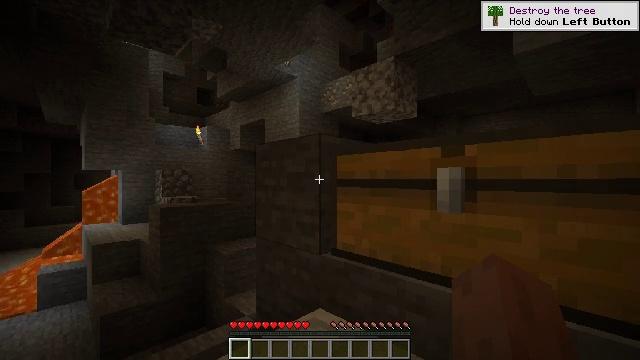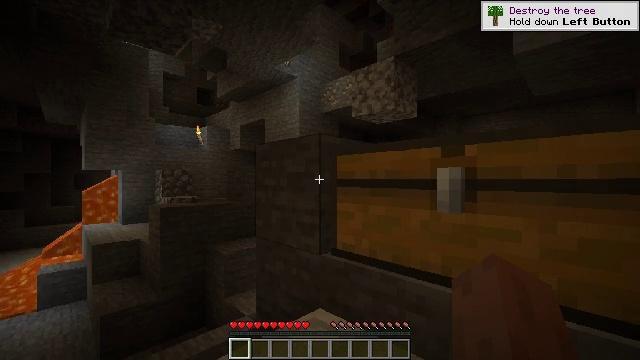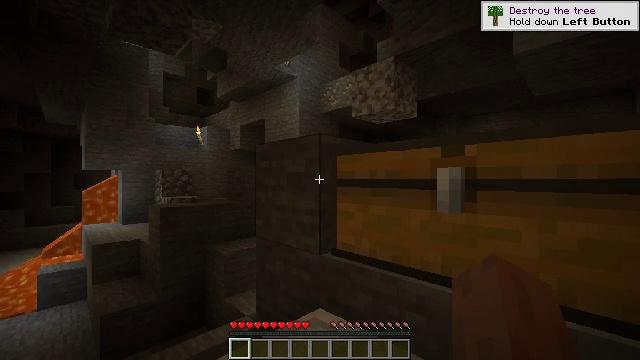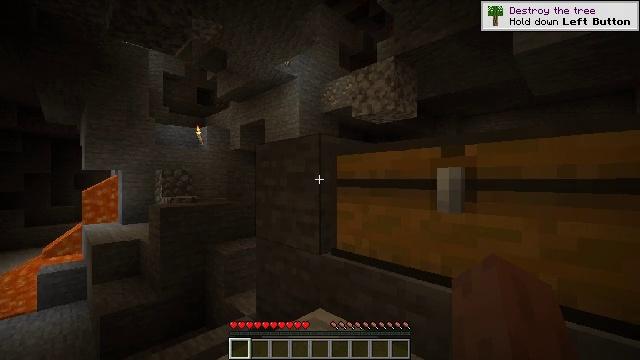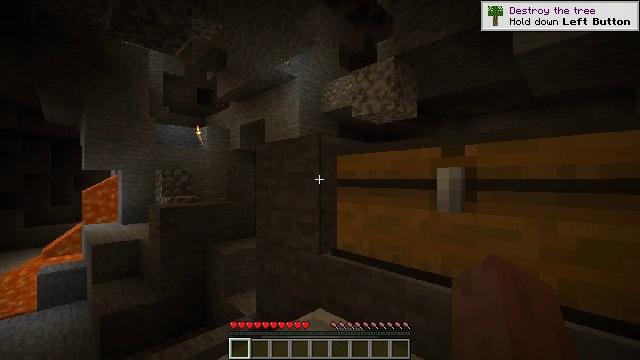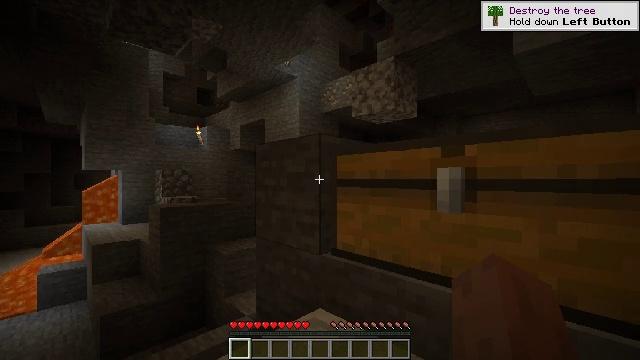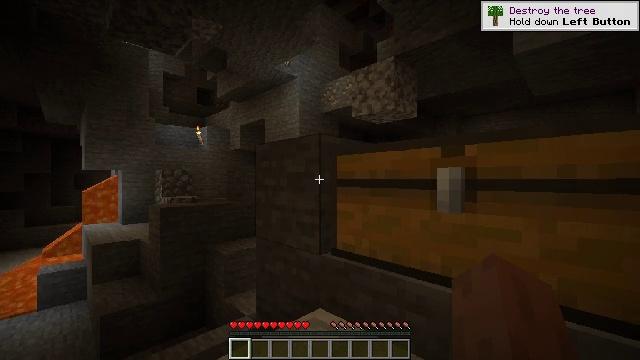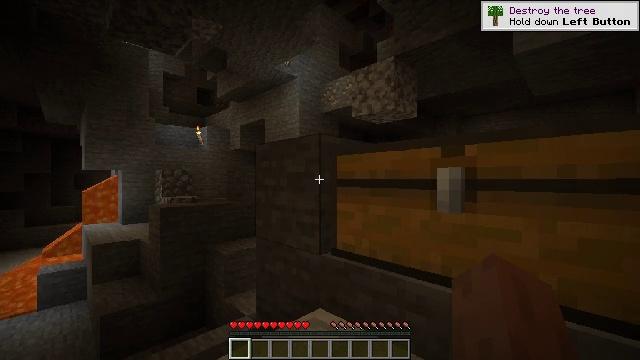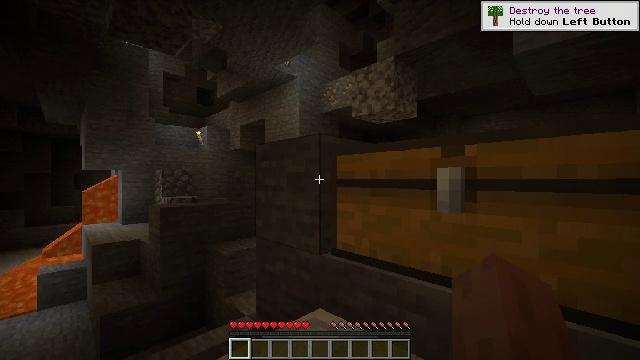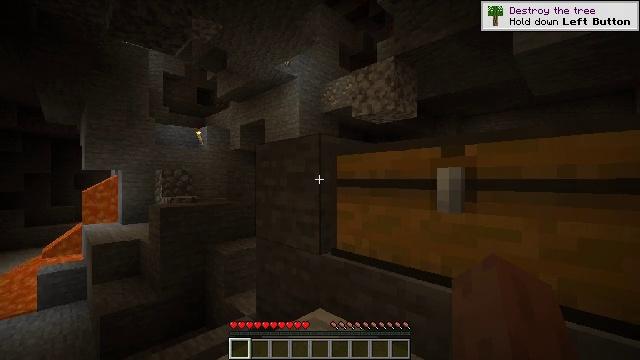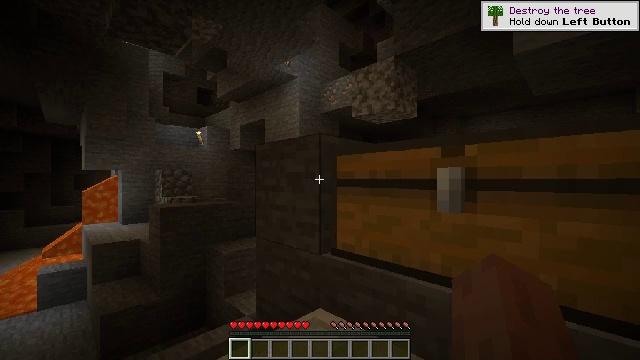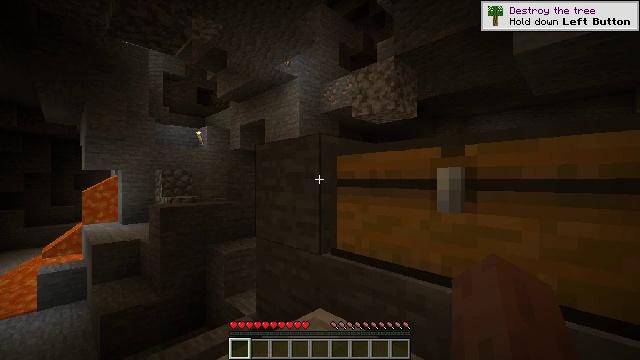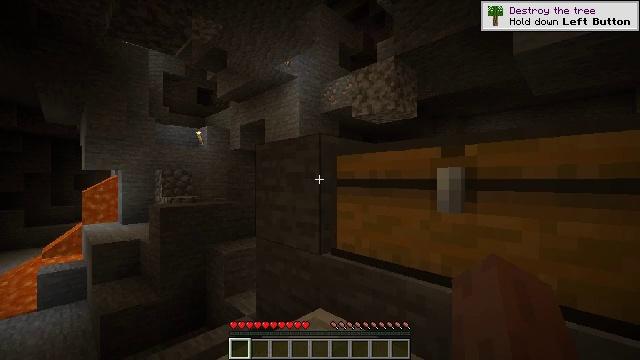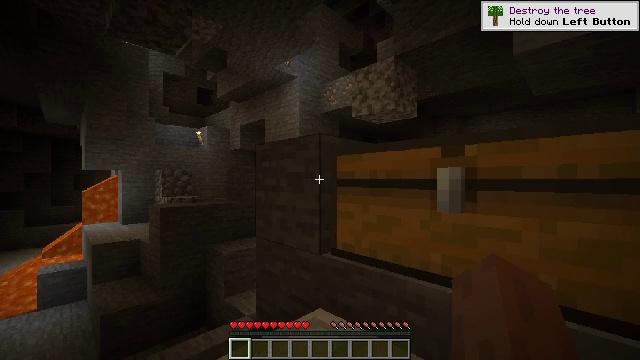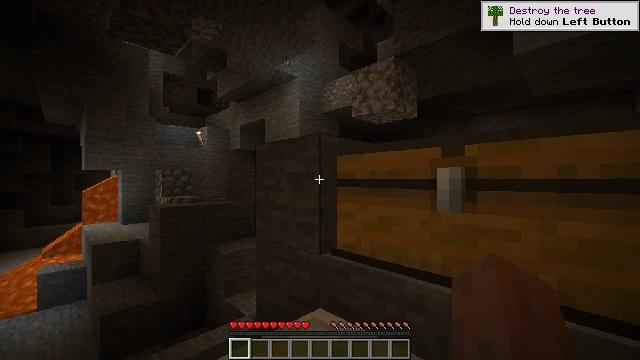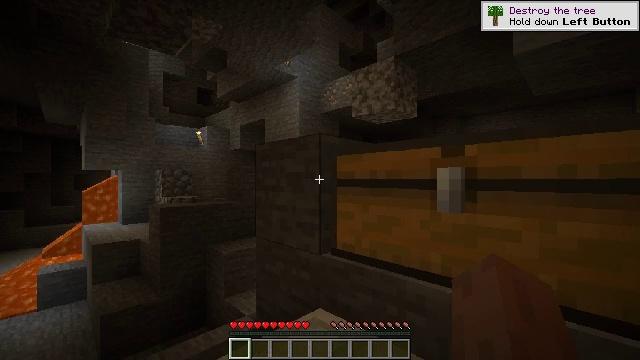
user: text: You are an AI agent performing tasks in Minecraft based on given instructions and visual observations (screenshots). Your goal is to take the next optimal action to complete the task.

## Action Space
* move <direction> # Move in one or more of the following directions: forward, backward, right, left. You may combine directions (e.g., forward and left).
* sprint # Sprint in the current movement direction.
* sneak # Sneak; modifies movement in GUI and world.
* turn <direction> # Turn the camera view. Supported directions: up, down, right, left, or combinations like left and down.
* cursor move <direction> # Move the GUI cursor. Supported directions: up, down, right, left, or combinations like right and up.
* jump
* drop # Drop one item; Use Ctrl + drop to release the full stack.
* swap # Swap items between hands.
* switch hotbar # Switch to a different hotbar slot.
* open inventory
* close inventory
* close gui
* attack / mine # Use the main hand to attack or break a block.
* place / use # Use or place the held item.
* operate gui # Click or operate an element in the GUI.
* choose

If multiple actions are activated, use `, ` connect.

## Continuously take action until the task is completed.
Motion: motion action
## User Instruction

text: Open a crafting table and make iron leggings.
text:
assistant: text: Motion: no_op
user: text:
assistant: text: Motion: no_op
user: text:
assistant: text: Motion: no_op
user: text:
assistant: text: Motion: no_op
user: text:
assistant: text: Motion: no_op
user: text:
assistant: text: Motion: no_op
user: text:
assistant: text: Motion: no_op
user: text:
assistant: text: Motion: no_op
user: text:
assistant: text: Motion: no_op
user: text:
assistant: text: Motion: no_op
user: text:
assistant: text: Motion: no_op
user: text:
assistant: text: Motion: no_op
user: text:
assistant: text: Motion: no_op
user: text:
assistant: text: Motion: no_op
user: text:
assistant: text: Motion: no_op
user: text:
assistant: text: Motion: no_op
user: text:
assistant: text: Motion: no_op
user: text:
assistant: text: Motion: no_op
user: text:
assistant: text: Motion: no_op
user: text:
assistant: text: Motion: no_op
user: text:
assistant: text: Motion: no_op
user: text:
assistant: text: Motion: no_op
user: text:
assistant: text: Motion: no_op
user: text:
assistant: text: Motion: turn right and down
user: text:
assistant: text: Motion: turn right and down
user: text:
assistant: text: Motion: turn right and down
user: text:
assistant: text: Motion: turn right and down
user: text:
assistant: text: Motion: turn right and down
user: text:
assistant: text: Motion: turn right and down
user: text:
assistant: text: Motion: no_op